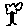
Label: tree